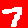
Digit: 7